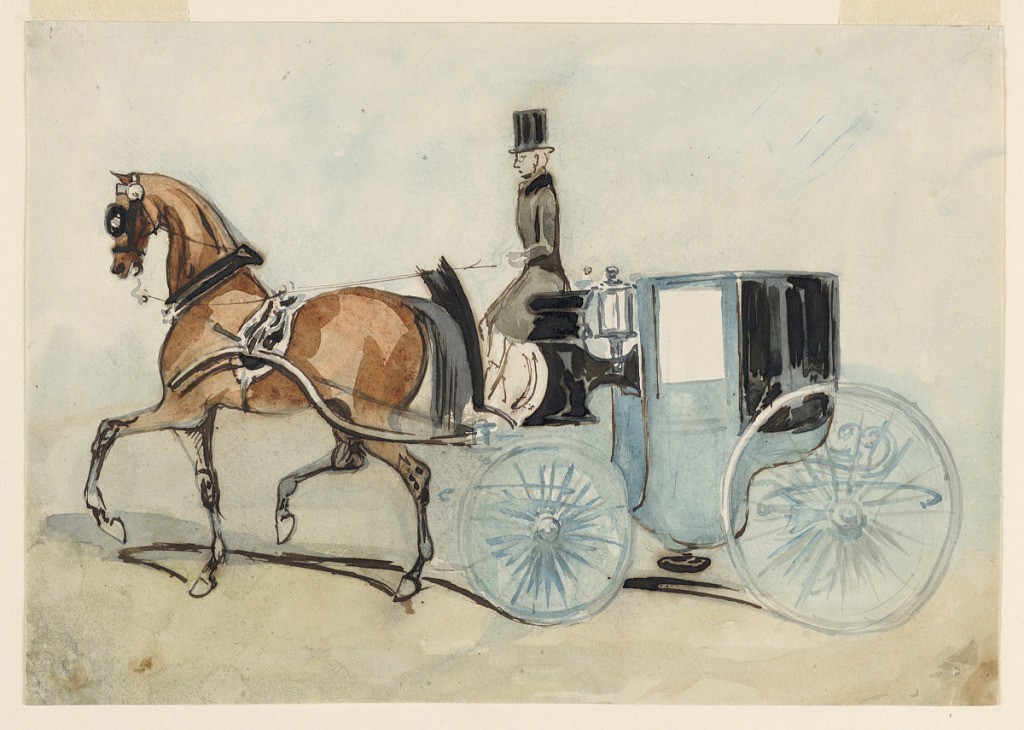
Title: The Blue Brougham
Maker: Constantin Guys, French, 1802 – 1892
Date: ca. 1860
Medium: Pen and black ink, brush and watercolor on paper
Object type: Drawing
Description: Horizontal rectangle. A blue brougham drawn by a chestnut-brown horse wearing a black harness with silver mountings. Coachman driving the carriage in black livery; gray-blue background.